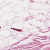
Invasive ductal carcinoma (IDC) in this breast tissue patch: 0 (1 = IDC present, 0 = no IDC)